Question: I have a window in the storyboard and a box in defined a xib file. I would like to see the box appearing on the window as soon as the app launches.
The box is also defined by a custom cocoa class that I created and I associated to the xib file. The class is called Box.
Why does the code in the picture doesn't show the box in the window? The code is in the NSViewController of the window.
Thank you

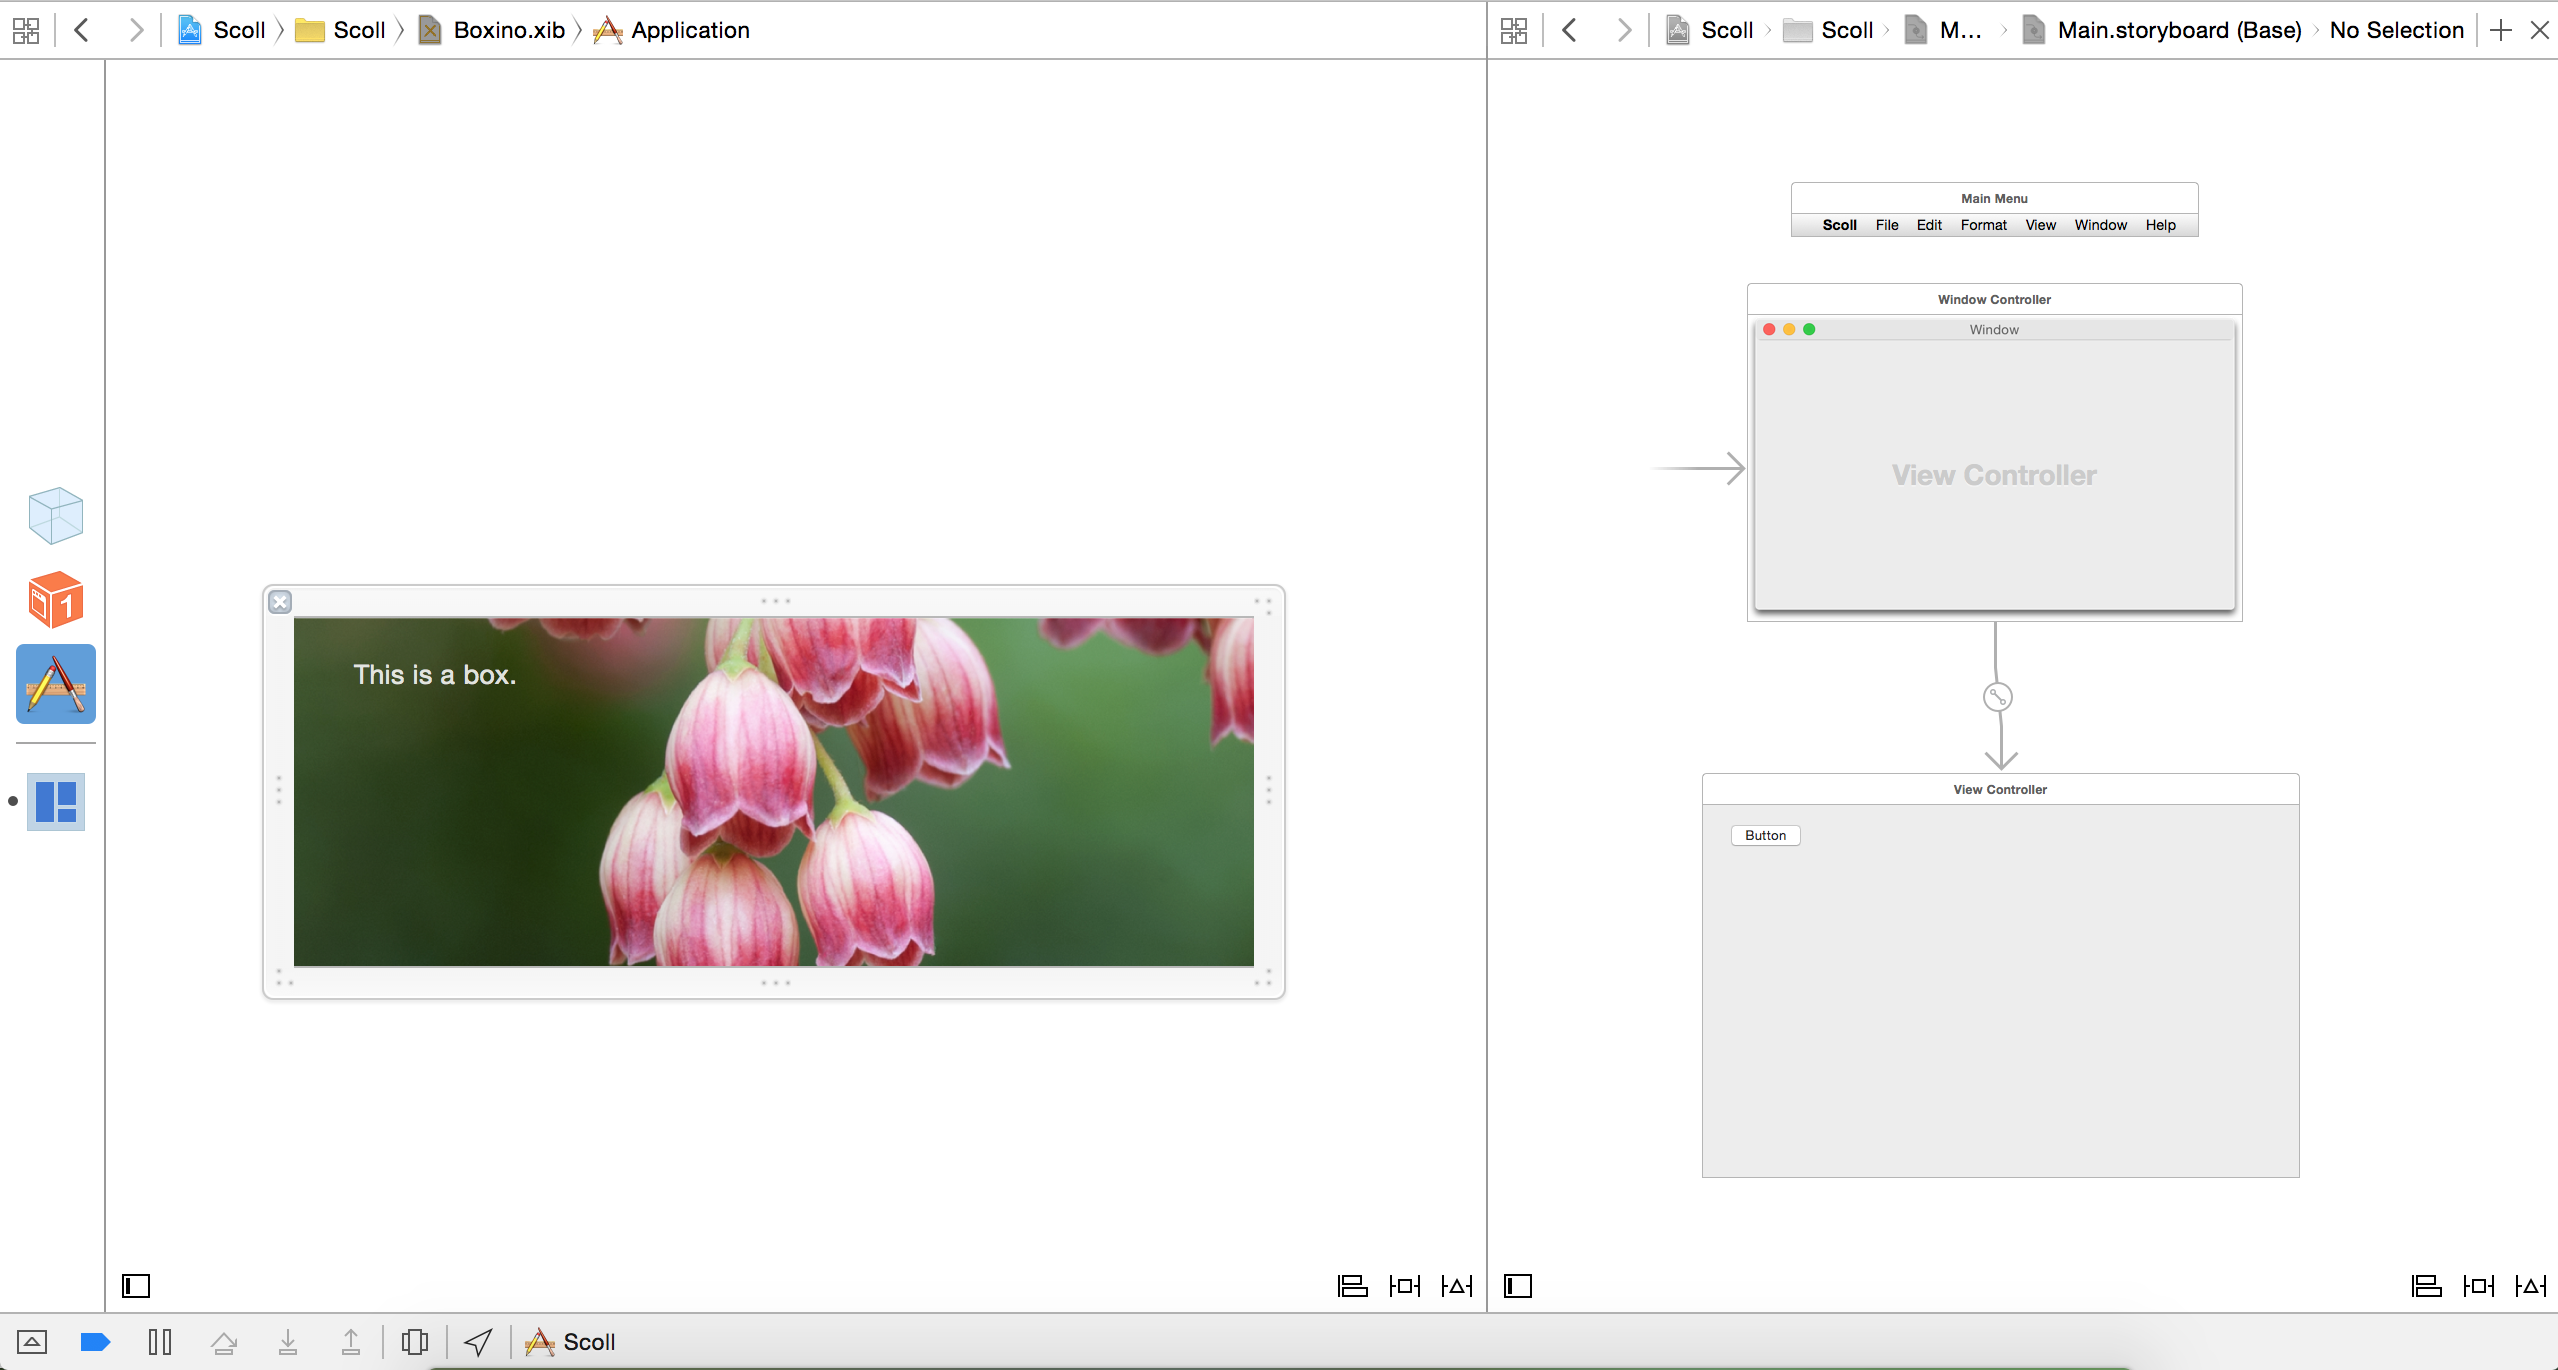
Answer: Try to replace 'window.addSubview(box)' with 'self.view.addSubview(box)'.
You need to display your view as a subview of your root view controller.